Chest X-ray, PA view. Patient: 64 years old, sex F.
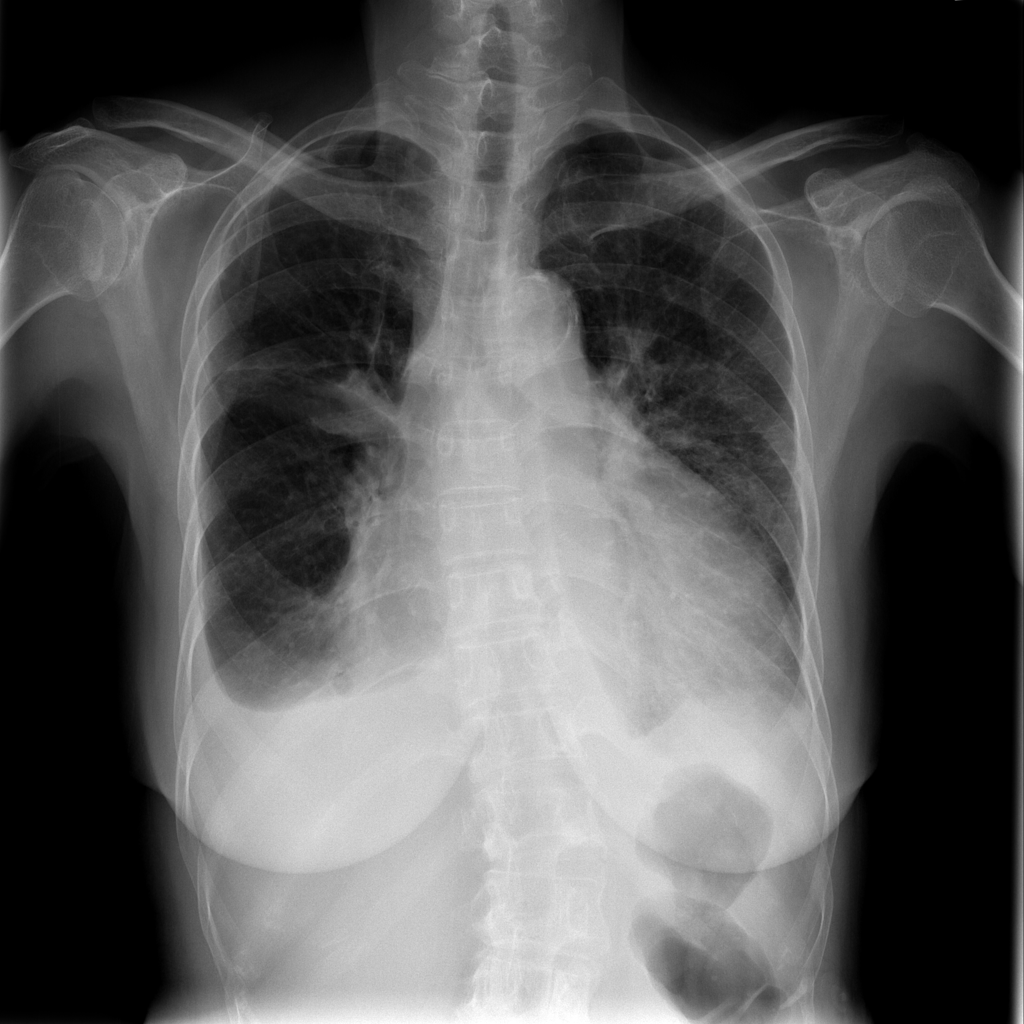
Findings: Effusion